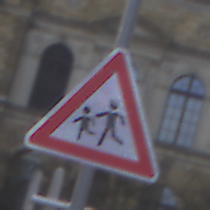
Verkehrszeichen: KinderRechts
Umgebung: Outdoor, Urban
Tageszeit: MorningAfternoon
Wetter: PartlyCloudy
Licht: Natural
Jahreszeit: NotSpecified
Kontrast: LowContrast